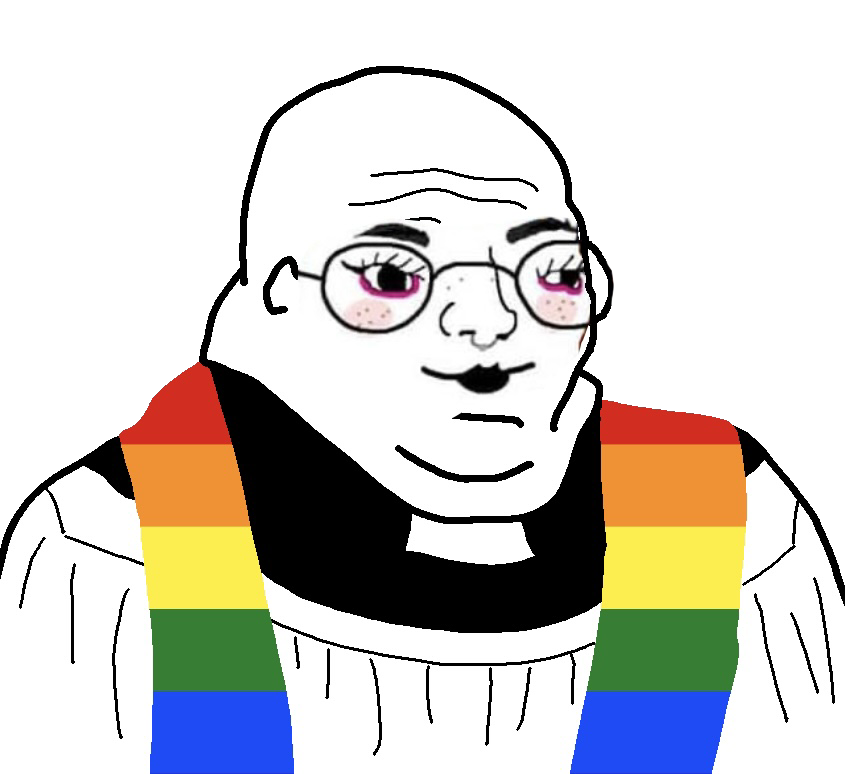
Label: 5_Blobjak